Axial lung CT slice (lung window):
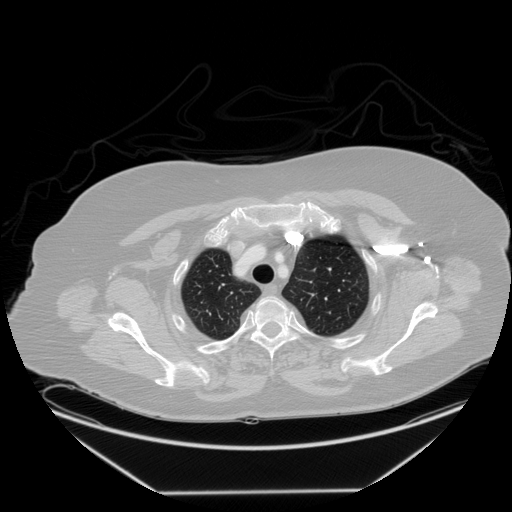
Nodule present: no